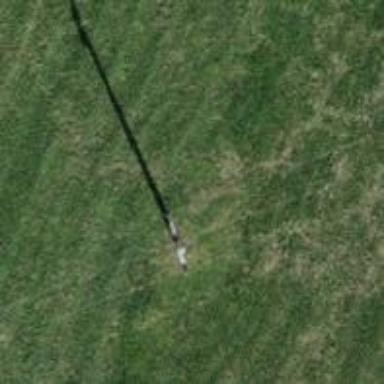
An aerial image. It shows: Power pole.